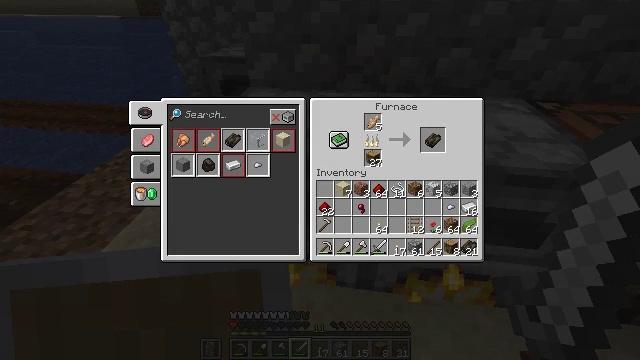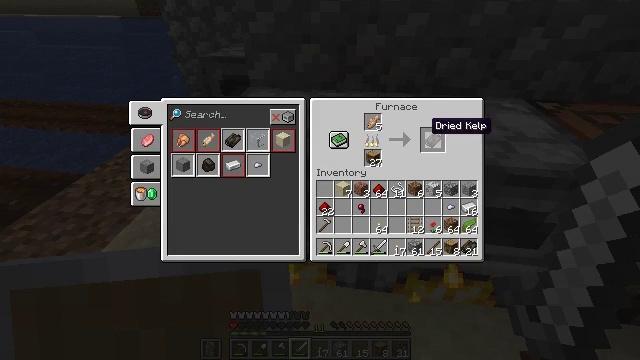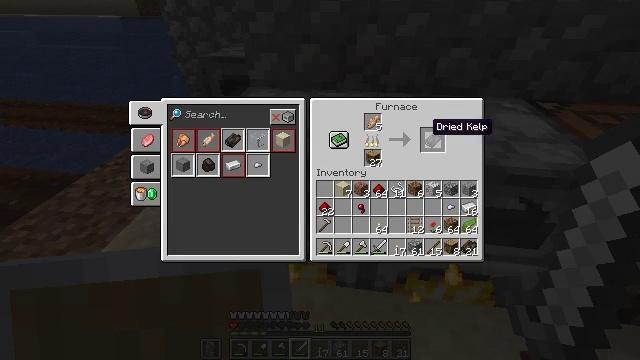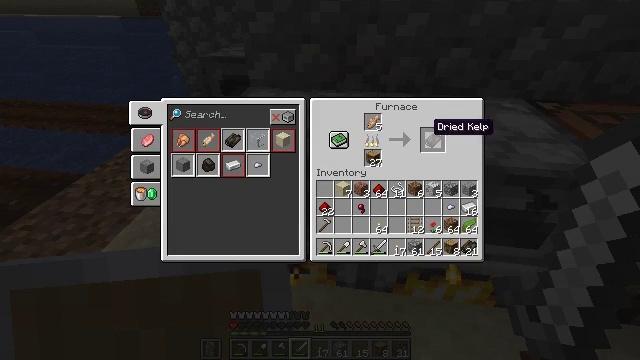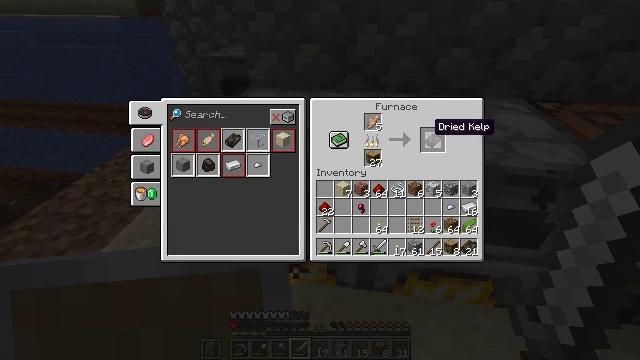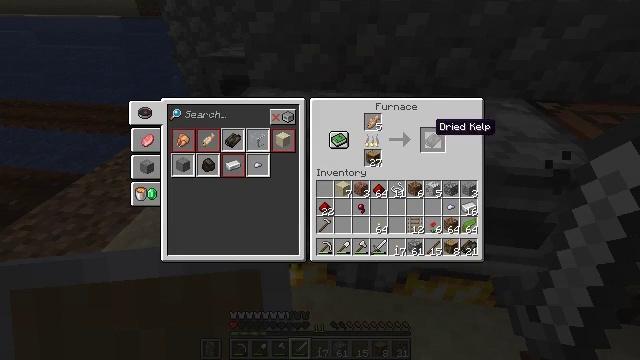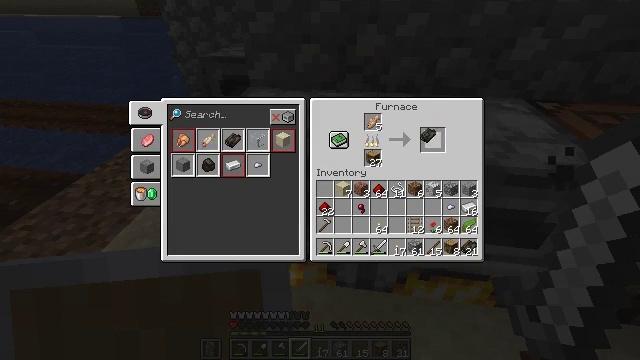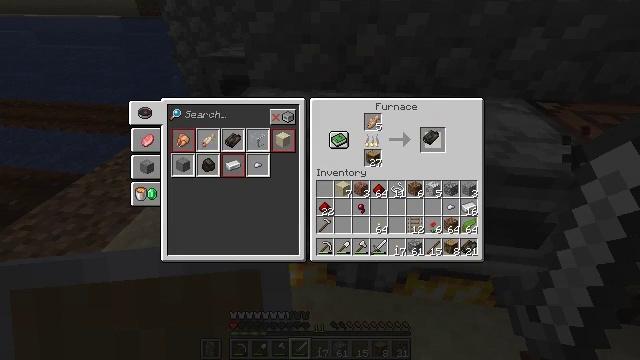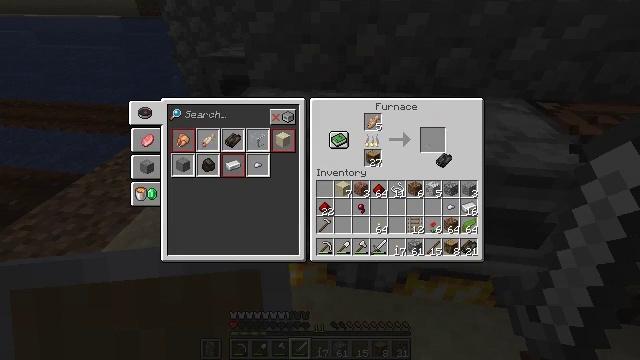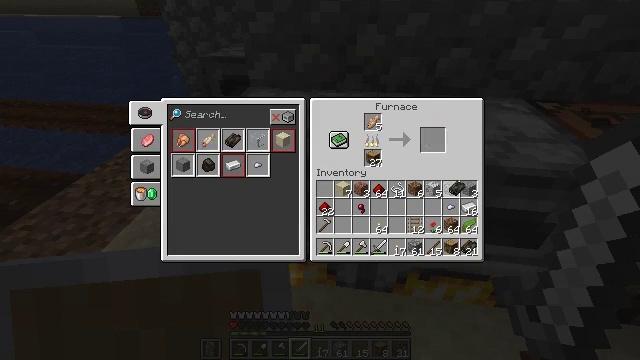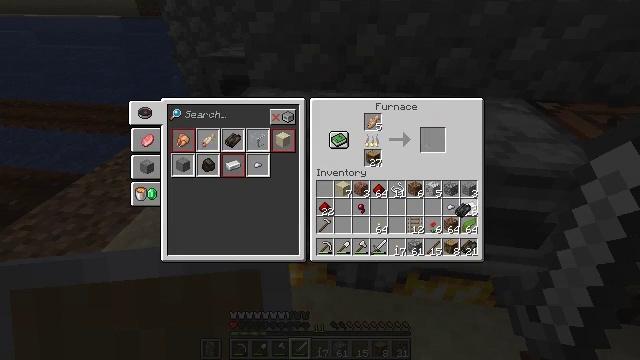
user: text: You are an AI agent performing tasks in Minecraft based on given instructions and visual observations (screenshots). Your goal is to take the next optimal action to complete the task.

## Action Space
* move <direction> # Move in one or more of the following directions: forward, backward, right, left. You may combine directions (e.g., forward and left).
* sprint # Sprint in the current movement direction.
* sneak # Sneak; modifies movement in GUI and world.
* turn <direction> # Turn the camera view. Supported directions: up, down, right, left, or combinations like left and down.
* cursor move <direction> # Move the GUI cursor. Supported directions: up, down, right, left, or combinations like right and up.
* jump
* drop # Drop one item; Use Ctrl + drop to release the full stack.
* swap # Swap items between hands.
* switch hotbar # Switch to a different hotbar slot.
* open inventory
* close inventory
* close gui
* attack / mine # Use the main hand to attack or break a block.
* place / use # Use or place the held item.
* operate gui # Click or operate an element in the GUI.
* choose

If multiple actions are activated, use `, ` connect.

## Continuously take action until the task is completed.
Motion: motion action
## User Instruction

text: Use a furnace to craft dried kelp.
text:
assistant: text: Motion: no_op
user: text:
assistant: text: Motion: no_op
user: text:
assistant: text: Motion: no_op
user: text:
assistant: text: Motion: no_op
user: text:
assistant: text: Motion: no_op
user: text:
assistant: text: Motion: operate gui
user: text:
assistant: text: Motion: operate gui
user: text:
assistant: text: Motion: cursor move right and down, operate gui
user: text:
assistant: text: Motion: cursor move right and down, operate gui
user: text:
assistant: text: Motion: cursor move down, operate gui
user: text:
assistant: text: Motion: operate gui